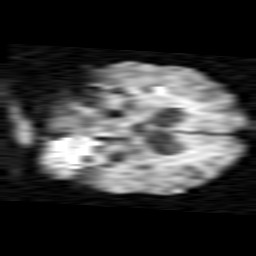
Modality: TRACE
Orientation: coronal
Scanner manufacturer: siemens
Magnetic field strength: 1.5 T
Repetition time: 8.1 s
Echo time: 0.119 s